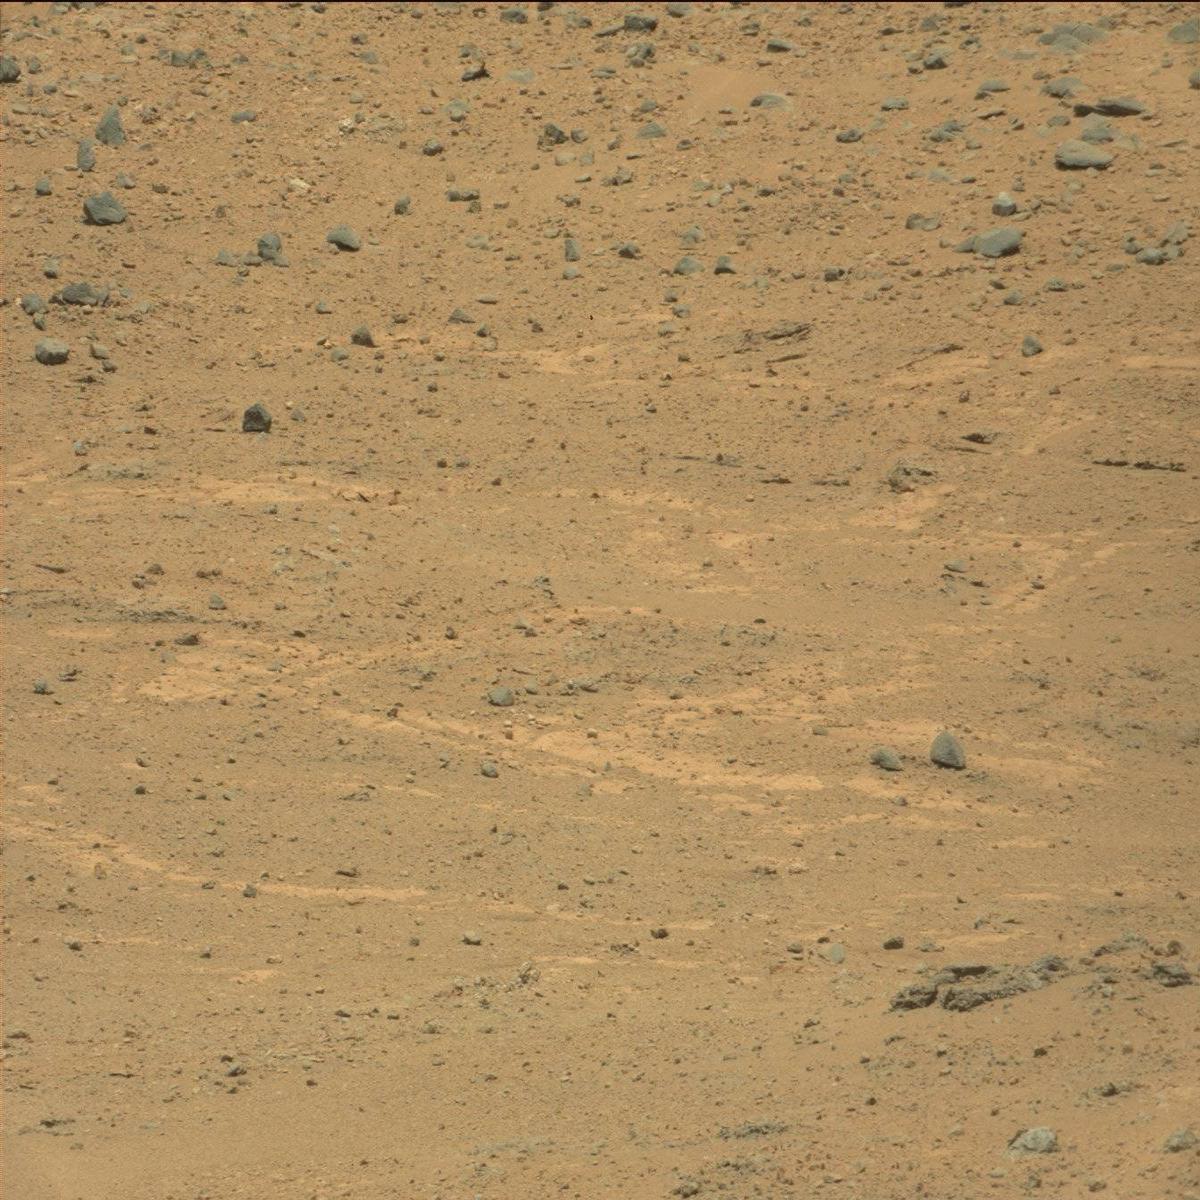
Terrain classes present: Bedrock, Rock, Sand / Soil